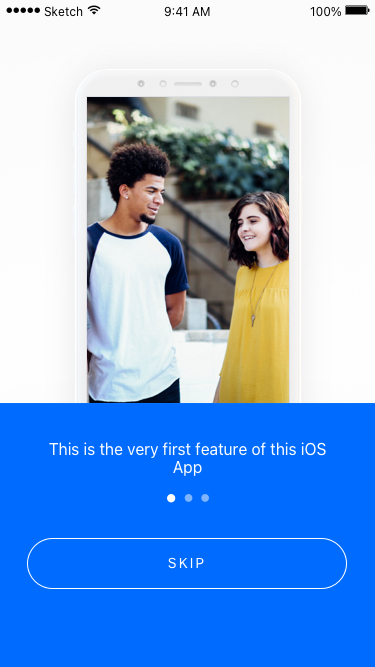
Text in this UI design:
SKIP
This is the very first feature of this iOS App
100%
9:41 AM
Sketch